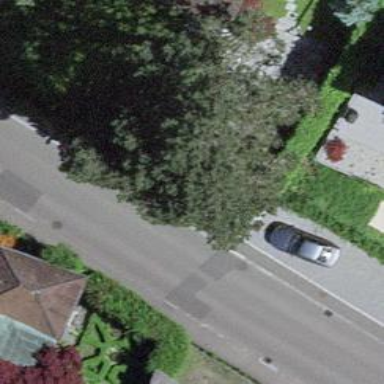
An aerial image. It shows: Garage.